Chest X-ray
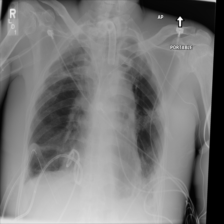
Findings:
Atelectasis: negative
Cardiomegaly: negative
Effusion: negative
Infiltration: negative
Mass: negative
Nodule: negative
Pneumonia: negative
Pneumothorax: negative
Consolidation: negative
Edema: negative
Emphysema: negative
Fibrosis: negative
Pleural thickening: negative
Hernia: negative